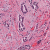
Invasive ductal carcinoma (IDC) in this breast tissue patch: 1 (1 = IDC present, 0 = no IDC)